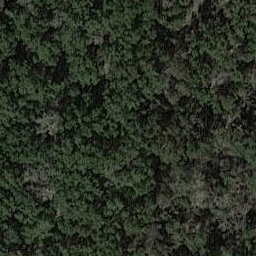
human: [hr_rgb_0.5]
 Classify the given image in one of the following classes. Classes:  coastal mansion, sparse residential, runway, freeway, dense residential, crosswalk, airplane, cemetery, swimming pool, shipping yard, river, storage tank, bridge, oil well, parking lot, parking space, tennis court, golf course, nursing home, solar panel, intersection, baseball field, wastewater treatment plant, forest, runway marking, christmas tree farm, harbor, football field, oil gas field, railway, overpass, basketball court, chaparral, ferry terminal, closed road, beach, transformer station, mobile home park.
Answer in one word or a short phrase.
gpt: forest